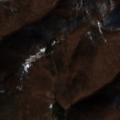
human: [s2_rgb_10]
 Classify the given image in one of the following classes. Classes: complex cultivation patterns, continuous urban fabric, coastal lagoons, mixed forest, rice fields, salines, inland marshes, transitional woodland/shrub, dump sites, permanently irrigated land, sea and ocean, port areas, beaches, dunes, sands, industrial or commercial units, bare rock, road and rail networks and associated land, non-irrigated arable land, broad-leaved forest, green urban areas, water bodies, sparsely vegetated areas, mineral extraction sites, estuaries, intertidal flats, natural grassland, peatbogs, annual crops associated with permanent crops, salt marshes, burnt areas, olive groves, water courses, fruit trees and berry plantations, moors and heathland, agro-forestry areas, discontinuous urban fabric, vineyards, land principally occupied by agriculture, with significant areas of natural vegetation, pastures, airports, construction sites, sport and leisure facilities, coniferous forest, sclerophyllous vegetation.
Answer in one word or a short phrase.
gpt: land principally occupied by agriculture, with significant areas of natural vegetation, broad-leaved forest